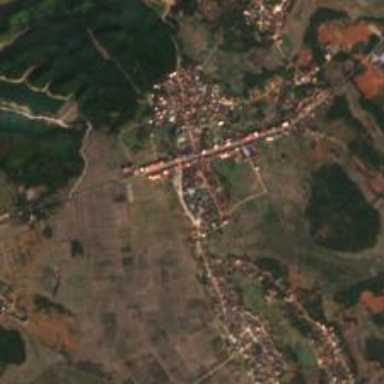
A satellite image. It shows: Township within town.